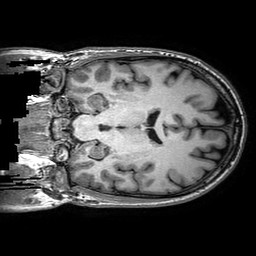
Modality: T1w
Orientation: coronal
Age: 39
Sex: male
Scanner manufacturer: philips
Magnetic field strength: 3 T
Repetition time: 0.006544 s
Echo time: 0.002945 s